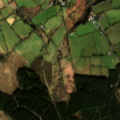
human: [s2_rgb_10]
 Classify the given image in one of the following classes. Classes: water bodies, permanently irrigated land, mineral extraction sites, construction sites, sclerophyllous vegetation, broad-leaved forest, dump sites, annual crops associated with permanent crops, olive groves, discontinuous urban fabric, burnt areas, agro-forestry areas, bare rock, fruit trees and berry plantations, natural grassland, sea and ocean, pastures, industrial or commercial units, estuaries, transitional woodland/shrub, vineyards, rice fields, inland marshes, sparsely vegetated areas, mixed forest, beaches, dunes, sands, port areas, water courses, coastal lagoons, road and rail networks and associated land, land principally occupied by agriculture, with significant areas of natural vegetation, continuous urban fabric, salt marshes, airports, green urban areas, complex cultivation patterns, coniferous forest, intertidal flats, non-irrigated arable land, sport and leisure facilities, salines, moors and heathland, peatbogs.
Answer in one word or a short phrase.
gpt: pastures, coniferous forest